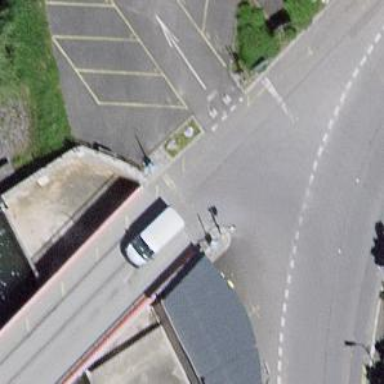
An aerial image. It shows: Service road leading to swing bridge.